Field crop: tomato
Growth stage: 1
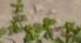
Species: portulaca